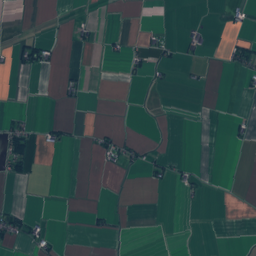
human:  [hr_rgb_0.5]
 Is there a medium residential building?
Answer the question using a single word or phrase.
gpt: yes

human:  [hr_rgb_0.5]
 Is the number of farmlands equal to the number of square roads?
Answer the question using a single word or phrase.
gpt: no

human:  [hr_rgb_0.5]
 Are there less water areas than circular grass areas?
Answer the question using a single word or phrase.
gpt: no

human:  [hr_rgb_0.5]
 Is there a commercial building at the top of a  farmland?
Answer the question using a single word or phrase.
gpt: yes

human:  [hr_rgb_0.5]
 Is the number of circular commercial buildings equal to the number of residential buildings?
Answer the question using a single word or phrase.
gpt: no

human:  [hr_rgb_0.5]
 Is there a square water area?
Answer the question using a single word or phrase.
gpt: yes

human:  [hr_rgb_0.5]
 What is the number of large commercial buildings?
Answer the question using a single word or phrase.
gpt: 0

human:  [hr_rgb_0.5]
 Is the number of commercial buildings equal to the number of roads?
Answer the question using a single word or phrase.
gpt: no

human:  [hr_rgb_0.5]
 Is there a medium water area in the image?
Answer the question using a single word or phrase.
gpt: yes

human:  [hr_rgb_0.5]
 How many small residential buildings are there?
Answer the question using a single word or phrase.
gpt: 310

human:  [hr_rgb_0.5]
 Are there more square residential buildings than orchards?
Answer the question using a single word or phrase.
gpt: yes

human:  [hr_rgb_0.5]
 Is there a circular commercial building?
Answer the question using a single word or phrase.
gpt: no

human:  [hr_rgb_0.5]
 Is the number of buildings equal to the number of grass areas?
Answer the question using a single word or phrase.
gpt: no

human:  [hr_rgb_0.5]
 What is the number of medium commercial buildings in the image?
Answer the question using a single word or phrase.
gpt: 1

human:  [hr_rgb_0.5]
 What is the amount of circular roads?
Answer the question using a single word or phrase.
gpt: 0

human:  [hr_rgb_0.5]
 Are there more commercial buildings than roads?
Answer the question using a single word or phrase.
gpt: no

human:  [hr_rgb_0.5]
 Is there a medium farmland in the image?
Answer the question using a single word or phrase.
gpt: yes

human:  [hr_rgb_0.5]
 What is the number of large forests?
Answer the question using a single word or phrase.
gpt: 2

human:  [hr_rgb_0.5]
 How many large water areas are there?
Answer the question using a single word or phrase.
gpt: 3

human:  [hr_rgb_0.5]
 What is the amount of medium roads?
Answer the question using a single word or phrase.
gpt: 0

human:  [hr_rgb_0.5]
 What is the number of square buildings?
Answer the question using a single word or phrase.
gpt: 5

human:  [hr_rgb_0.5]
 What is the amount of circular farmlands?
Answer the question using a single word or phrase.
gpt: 0

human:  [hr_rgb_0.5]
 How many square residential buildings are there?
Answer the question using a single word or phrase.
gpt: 5

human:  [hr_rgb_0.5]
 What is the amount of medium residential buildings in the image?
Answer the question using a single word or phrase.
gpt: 16

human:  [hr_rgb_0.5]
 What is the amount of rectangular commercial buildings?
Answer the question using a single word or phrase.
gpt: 1

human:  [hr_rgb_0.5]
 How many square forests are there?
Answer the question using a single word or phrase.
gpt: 0

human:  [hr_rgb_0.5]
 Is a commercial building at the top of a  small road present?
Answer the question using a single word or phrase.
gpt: yes

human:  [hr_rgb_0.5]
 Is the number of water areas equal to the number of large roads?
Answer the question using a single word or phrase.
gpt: no

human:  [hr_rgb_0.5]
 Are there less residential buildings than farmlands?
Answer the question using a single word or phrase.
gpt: no

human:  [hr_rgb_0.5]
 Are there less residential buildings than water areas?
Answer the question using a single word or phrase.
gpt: no

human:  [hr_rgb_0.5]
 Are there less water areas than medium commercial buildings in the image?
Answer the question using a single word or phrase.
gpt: no

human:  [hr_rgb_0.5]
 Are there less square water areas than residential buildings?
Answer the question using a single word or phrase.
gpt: yes

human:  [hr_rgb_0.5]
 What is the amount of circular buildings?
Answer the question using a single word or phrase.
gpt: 5

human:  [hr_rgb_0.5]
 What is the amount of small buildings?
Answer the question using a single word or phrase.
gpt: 312

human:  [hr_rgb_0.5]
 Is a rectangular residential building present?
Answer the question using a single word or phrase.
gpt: yes

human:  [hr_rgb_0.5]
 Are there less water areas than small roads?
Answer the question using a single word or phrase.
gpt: yes